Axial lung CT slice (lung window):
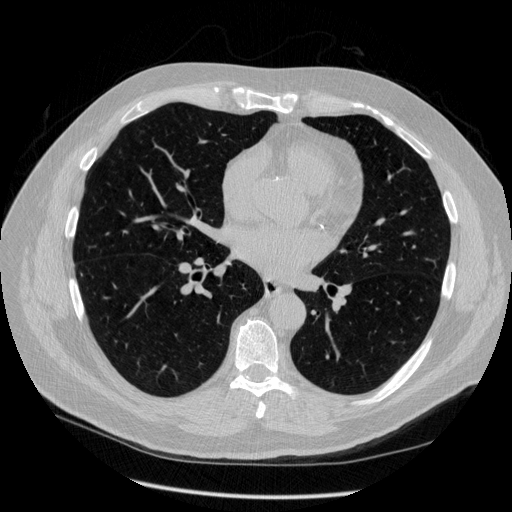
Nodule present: no